Interaction volume radius: 5 \u00c5
Interaction volume height: 10 \u00c5
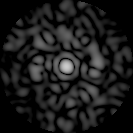
Disorder parameter: 0.7768